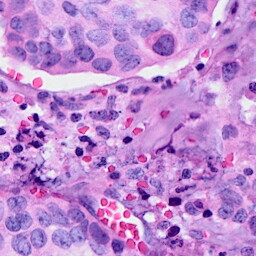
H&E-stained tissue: Breast